Question: If I launch Visual Studio Code using the dock in macOS the terminal works normally.
But if I launch Visual Studio Code from the command line:
'''
% vscode .
'''
Then the terminal control characters do not work properly. Instead of controlling the command line cursor they print:

Any thoughts on how to fix this?
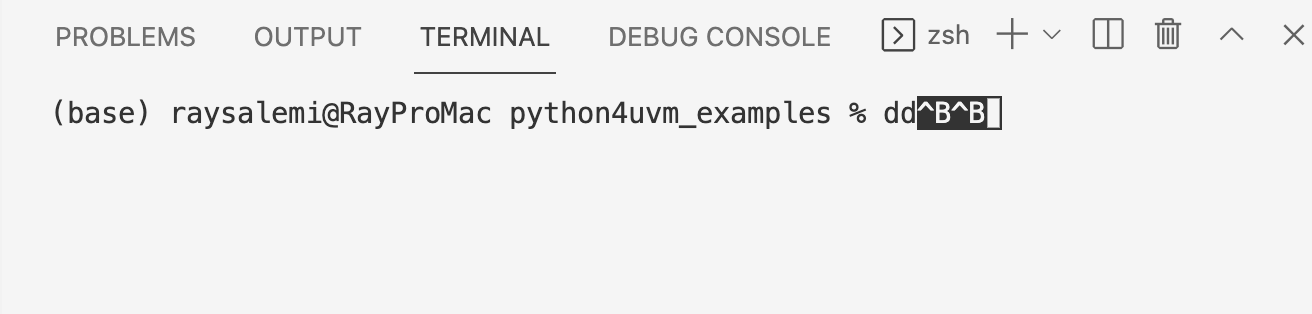
Answer: I use Visual Studio Code 1.59.0 on Big Sur.
I configure PATH from VSC IDE with CMD+SHIFT+P : 'Shell Command: Install 'code' command in PATH'
From the Terminal I run 'code' to start the application and I have no issues.